Question: I am trying to implement this formula:
where y(t) is the output of an autoregressive process AR(2). t = 1,2,..,5000 data samples at equal intervals. p =2. The code throws the error
'''
Error using -
Matrix dimensions must agree.
'''
This happens because I don't know how to represent the lags in index notation which is stored in variable 'L1'. Can somebody please help in mitigating this error by showing the proper way to index? This is how I have done:
'''
var_eps = 1;
epsilon = sqrt(var_eps)*randn(5000,1); % Gaussian signal exciting the AR model
Y(1) = 0.0;
Y(2) = 0.0;
for n= 3:5000
Y(n)= 0.1950*Y(n-1) -0.9500*Y(n-2)+ epsilon(n); %AR(1) model
end
p=2;
t= p+1;
rho0 = randn(); %c
phi1 = 0.1950;
phi2 = -0.9500;
L1 = (Y(t:end) - rho0 - phi1.*Y(2:end) - phi2.*Y(1:end)).^2;
L11 = sum(L1);
'''
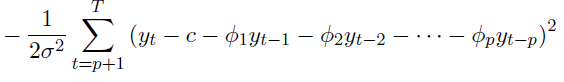
Answer: That's because 'Y(t:end)', 'Y(2:end)' and 'Y(1:end)' are all of different lengths, so you can't add or subtract them. Probably easier to use a 'for' loop:
'''
L1 = 0;
for t=p+1:5000
L1 = L1 + (Y(t) -rho0 - phi1*Y(t-1) - phi2*Y(t-2))^2;
end
'''